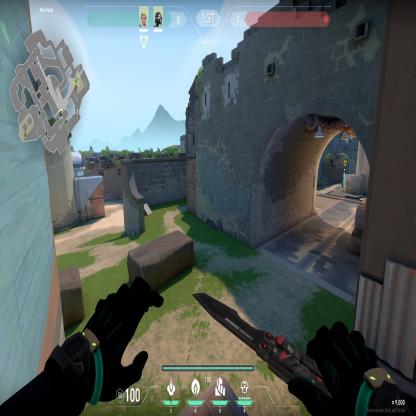
Label: teammate